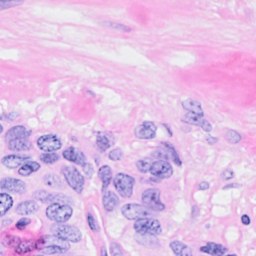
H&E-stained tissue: Breast